Field crop: maize
Growth stage: 2
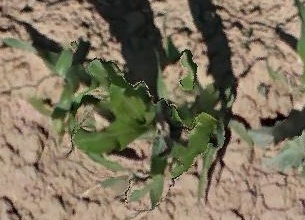
Species: maize